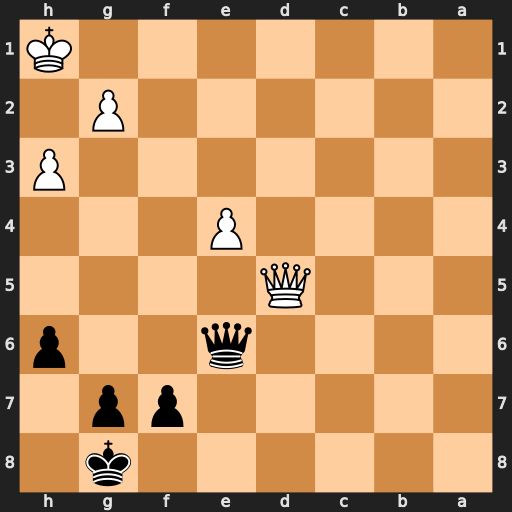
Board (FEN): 6k1/5pp1/4q2p/3Q4/4P3/7P/6P1/7K
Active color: b
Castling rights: -
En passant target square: -
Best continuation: Qxd5 exd5 Kf8 Kg1 Ke7